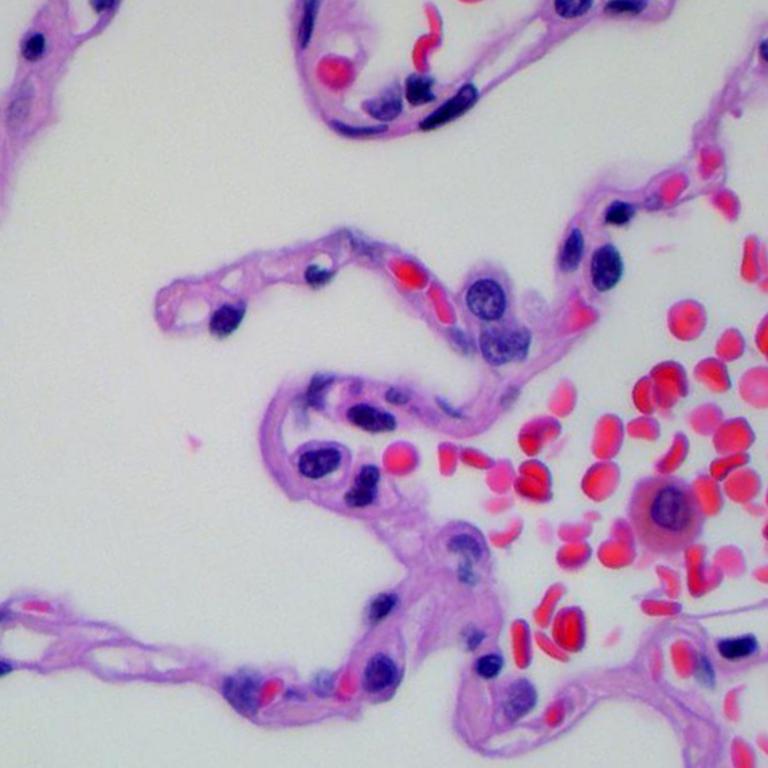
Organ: lung
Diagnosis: benign